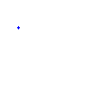
Particle: proton